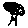
Label: tree